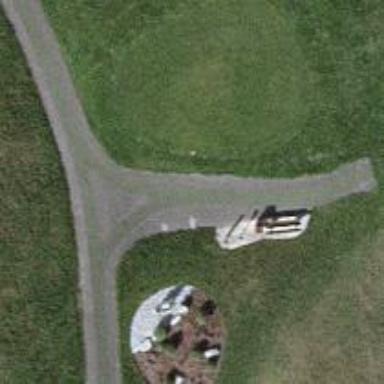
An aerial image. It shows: Designated path for golf carts.